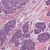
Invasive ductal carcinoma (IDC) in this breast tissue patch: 1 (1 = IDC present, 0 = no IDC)